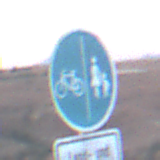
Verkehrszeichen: GetrennterRadUndGehwegRadwegLinks
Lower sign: BesondereFahrzeugeUndTransportgueter8
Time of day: SunriseSunset
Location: Outdoor (Nature)
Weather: Clear
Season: NotSpecified
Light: Natural